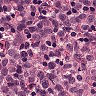
Metastatic tissue present: yes